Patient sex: M
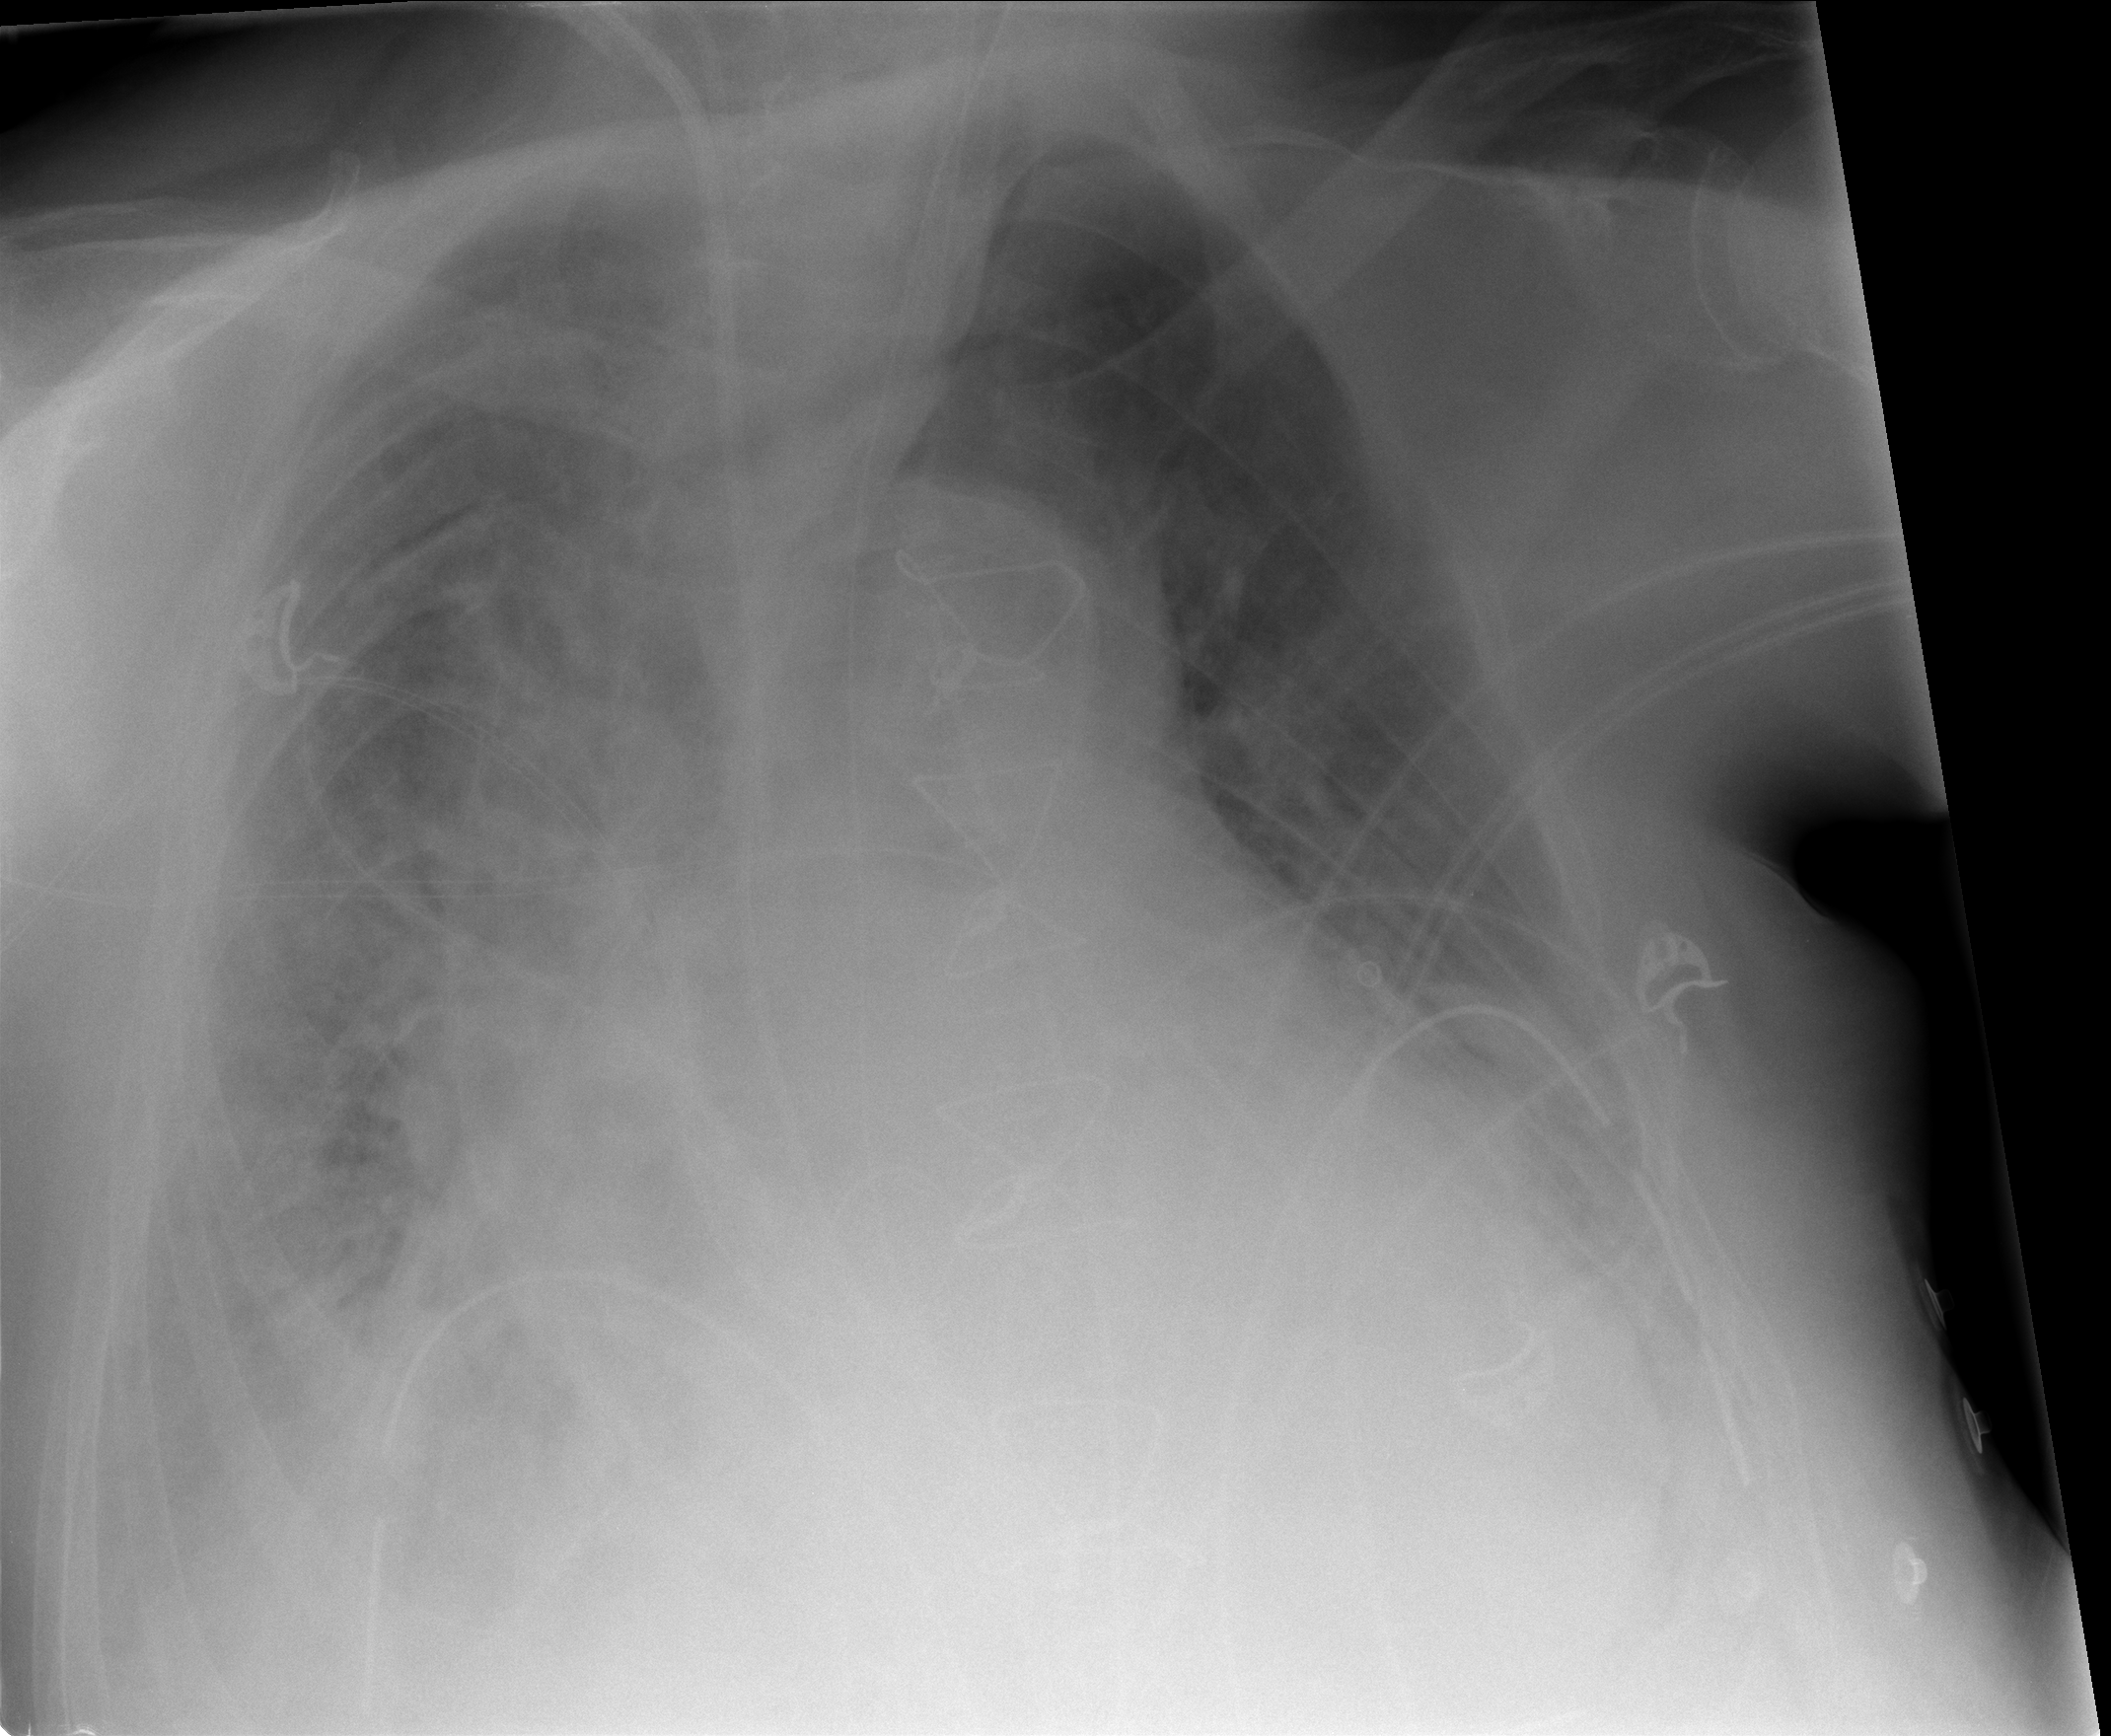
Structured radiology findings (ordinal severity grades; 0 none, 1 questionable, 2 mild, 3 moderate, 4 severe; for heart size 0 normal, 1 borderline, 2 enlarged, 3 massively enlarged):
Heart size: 3
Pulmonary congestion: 3
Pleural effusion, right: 2
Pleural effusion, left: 2
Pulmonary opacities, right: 2
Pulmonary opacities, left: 2
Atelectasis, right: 2
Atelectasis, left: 2